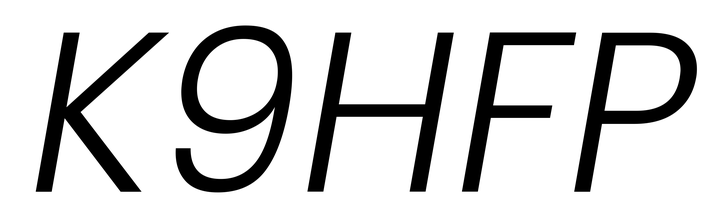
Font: Poppins-LightItalic